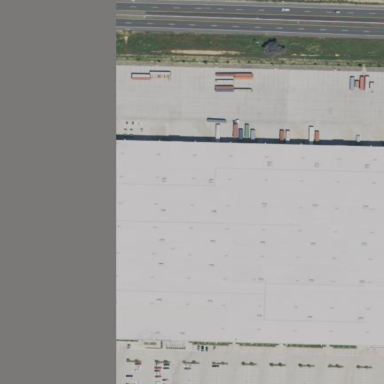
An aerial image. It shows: Warehouse that also serves as post depot.